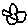
Label: flower